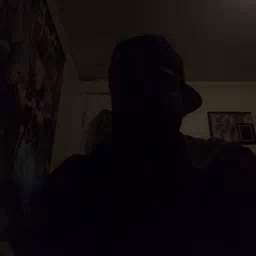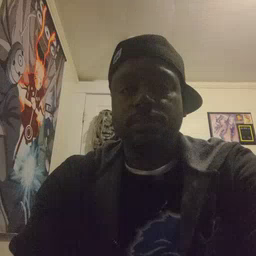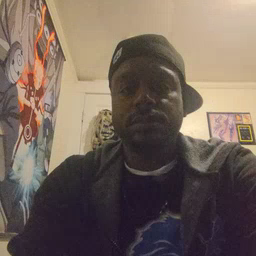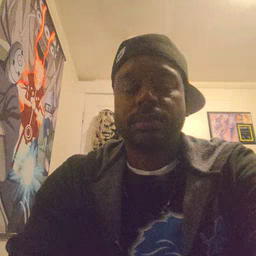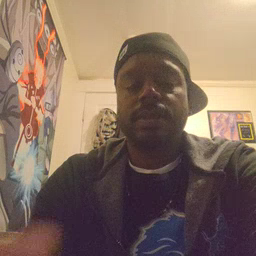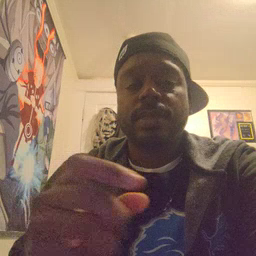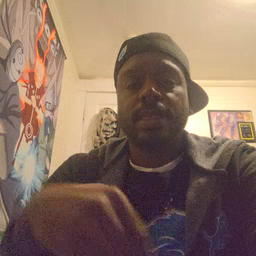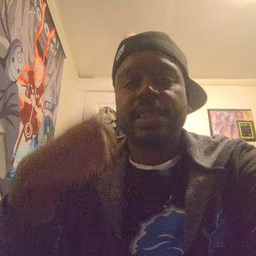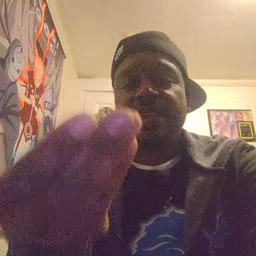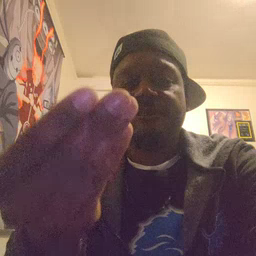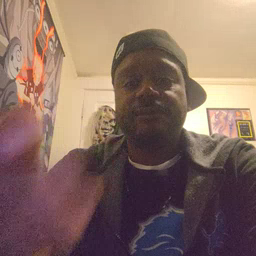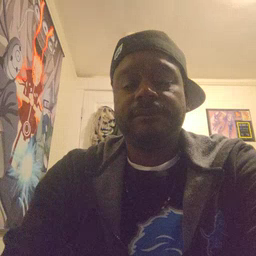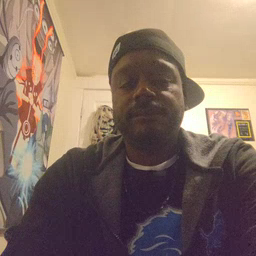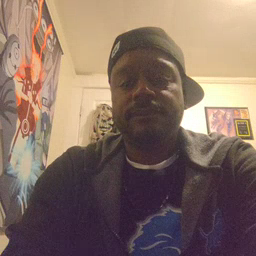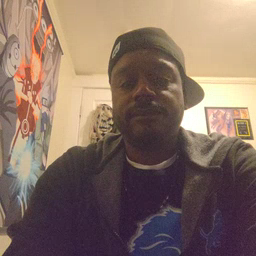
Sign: give